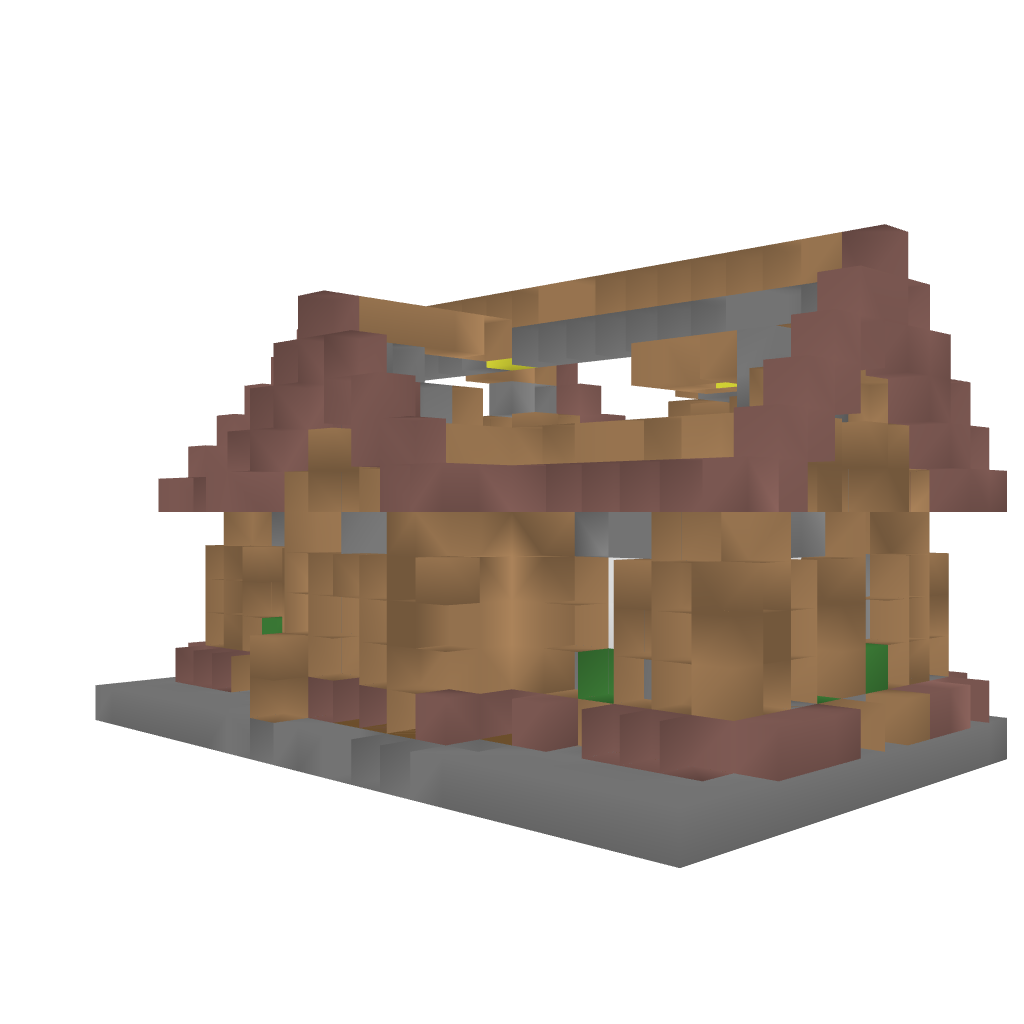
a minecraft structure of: Small Cozy House bad low quality